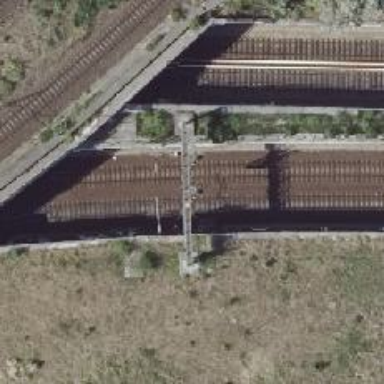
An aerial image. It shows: Railway signal.